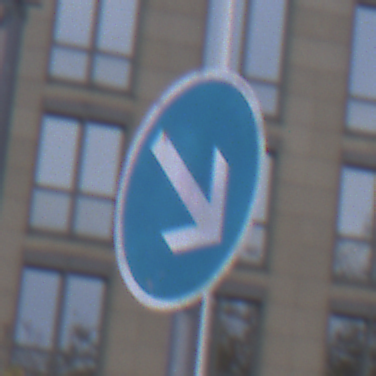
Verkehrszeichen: VorgeschriebeneVorbeifahrtRechts
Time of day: SunriseSunset
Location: Outdoor (Urban)
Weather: PartlyCloudy
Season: NotSpecified
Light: Natural